Question: I have the task of generating the excel sheet of each and every student separately so I used PHPExcel lib to perform the task
'''
<?php
$host='localhost'; $user='root'; $pass=''; $DataBase='college';//define the correct values
// open the connexion to the databases server
$Link=@mysqli_connect($host,$user,$pass,$DataBase) or die('Can't connect !');
mysqli_set_charset($Link, 'utf8');//if not by default
//your request
if(isset($_GET['stud_id'])){
$id=$_GET['stud_id'];
$SQL='SELECT * from stud_master where stud_id=$id';
$rs=mysqli_query($Link, $SQL);//get the result (ressource)
/** Include PHPExcel */
require_once 'ec/Classes/PHPExcel.php';//change if necessary
// Create new PHPExcel object
$objPHPExcel = new PHPExcel();
$F=$objPHPExcel->getActiveSheet();
$Line=1;
while($Trs=mysqli_fetch_assoc($rs)){//extract each record
$F->
setCellValue('A'.$Line, $Trs['stud_id'])->
setCellValue('B'.$Line, $Trs['course_id'])->
setCellValue('C'.$Line, $Trs['fname'])->
setCellValue('D'.$Line, $Trs['mname'])->
setCellValue('E'.$Line, $Trs['lname']);//write in the sheet
++$Line;
}
}
// Redirect output to a client's web browser (Excel5)
header('Content-Type: application/vnd.ms-excel');
header('Content-Disposition: attachment;filename="report.xls"');
header('Cache-Control: max-age=0');
$objWriter = PHPExcel_IOFactory::createWriter($objPHPExcel, 'Excel5');
$objWriter->save('php://output');
exit;
'''

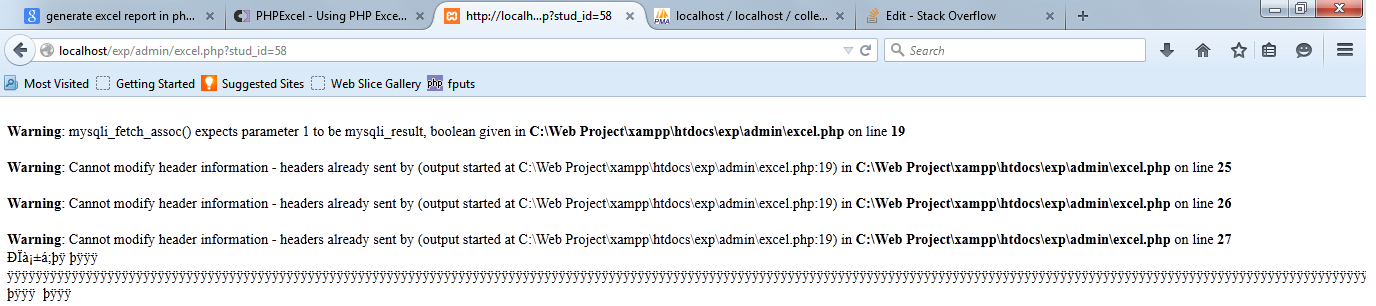
Answer: Seems, the you have an error in your SQL syntax:
'''
//use double quotes here, not single - otherwise $id won't be substituted
$SQL = "SELECT * from stud_master where stud_id=$id";
$rs=mysqli_query($Link, $SQL);//get the result (ressource)
'''
But better use prepared statements to protect from SQL injection.